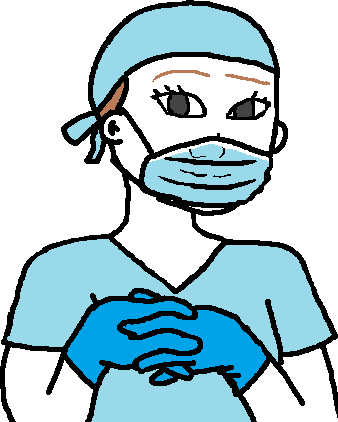
Label: 5_Abusive_Wife